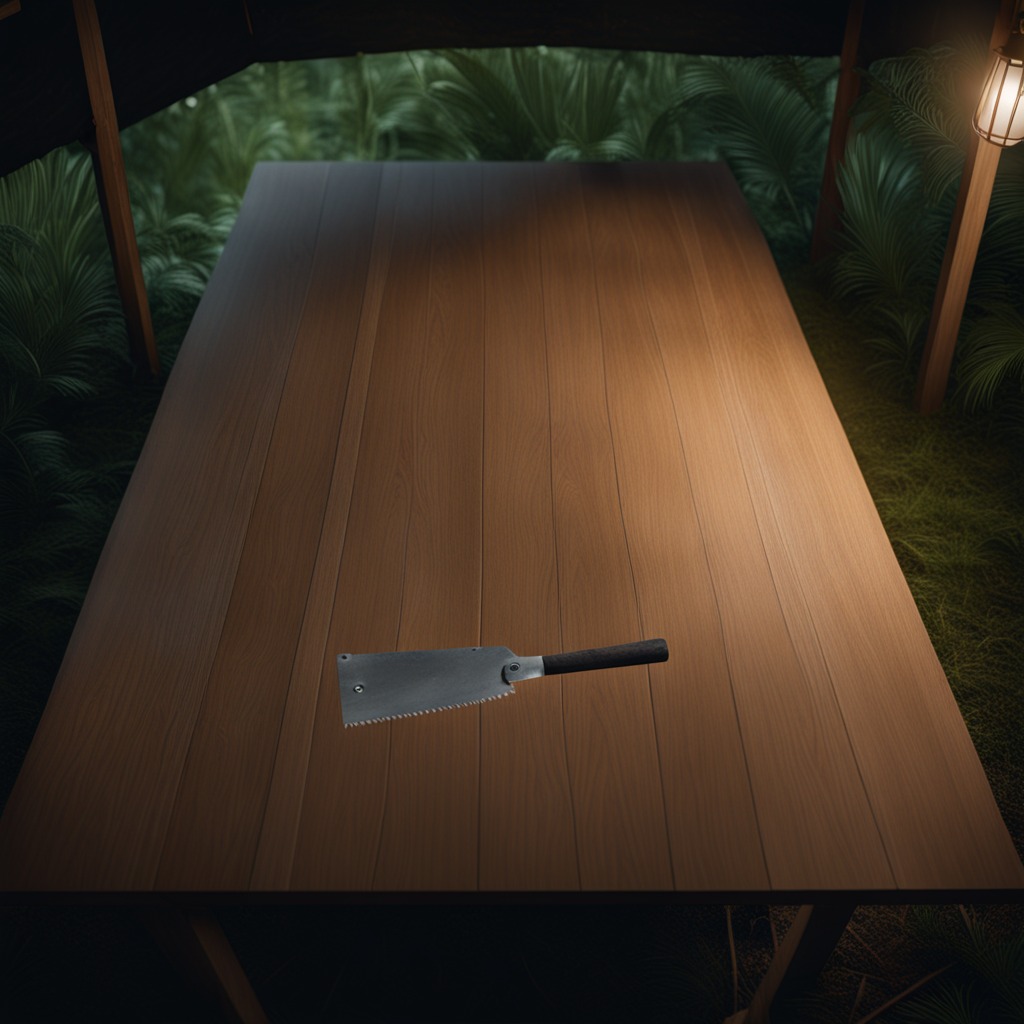
A metal saw is lying on a wooden table inside a jungle field workshop tent at night.